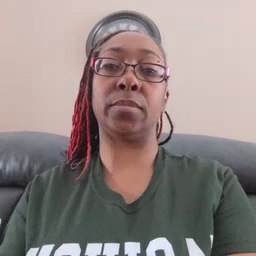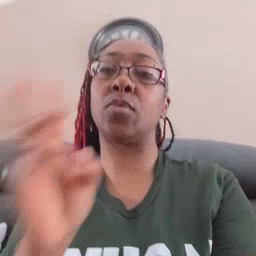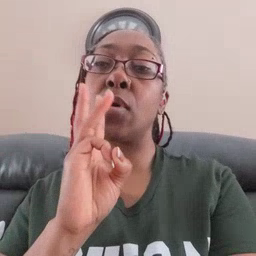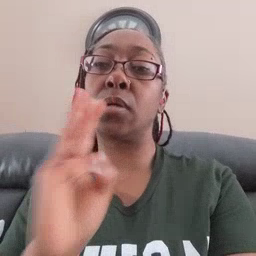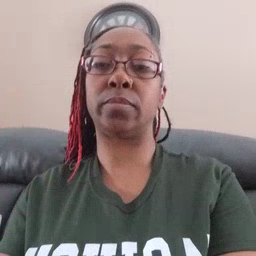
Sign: water